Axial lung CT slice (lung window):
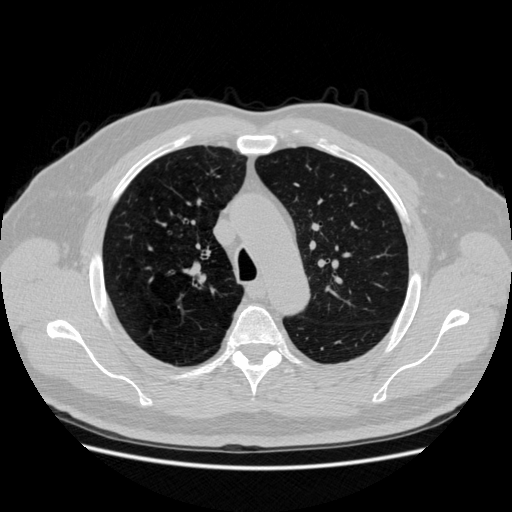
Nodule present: no